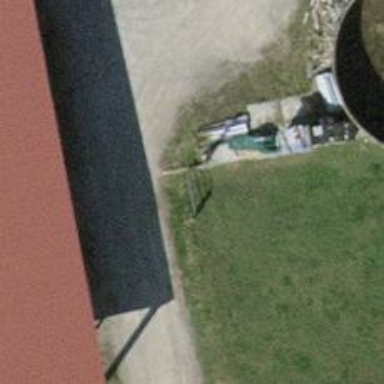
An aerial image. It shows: Gate.